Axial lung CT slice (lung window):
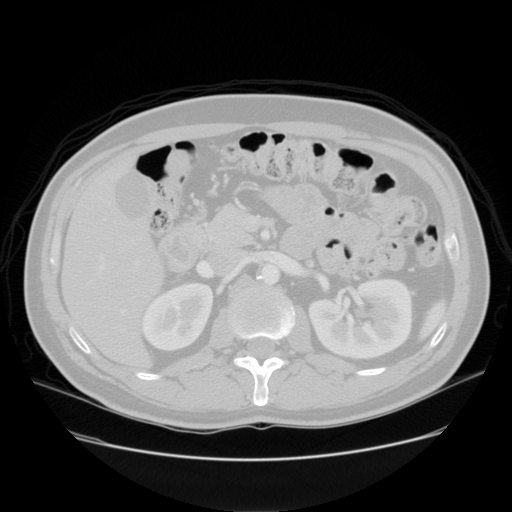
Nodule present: no